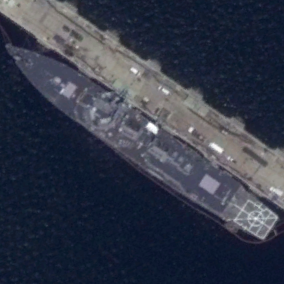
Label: destroyer